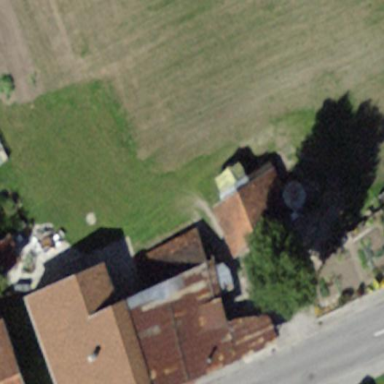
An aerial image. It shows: Farmyard area.